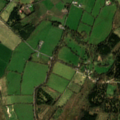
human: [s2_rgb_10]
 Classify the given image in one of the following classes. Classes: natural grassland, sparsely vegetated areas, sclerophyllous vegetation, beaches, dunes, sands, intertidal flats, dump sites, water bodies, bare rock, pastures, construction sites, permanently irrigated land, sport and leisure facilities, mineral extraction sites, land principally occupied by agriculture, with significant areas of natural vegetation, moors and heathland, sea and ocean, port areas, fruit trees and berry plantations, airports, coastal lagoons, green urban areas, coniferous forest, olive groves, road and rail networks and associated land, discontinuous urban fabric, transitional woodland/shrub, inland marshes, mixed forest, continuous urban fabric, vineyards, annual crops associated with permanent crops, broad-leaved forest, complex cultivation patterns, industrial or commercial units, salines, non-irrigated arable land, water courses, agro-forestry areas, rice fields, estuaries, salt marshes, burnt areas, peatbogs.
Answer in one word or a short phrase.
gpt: pastures, coniferous forest, mixed forest